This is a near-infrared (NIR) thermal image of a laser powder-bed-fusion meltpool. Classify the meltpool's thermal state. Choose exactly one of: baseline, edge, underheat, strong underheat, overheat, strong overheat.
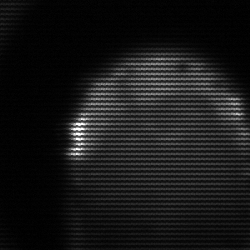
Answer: edge